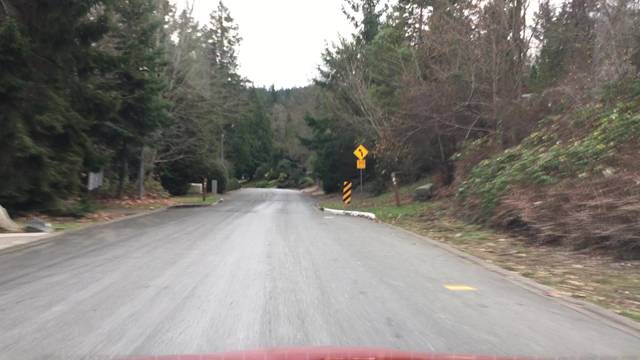
Region: Canada
Coordinates: 48.507, -123.368